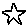
Label: star